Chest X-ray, PA view. Patient: 52 years old, sex M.
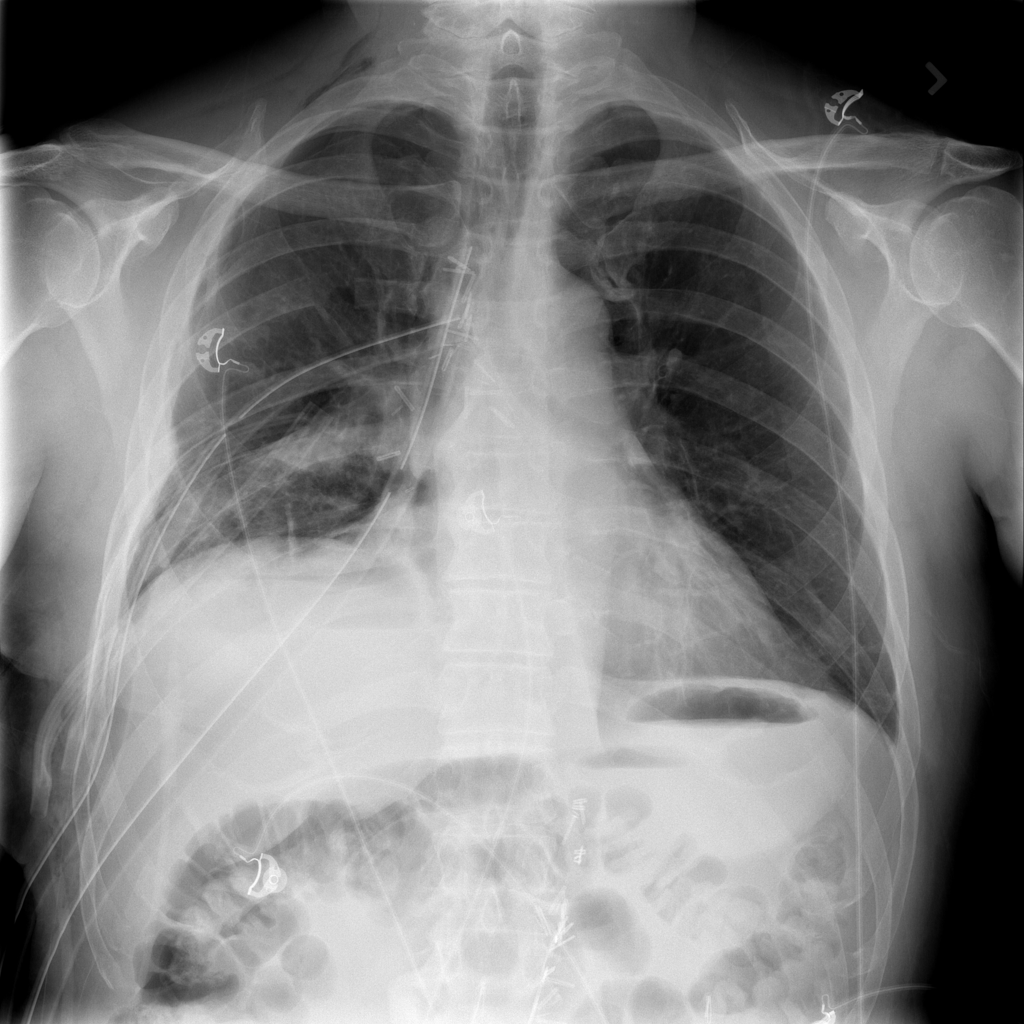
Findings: Atelectasis